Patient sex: M
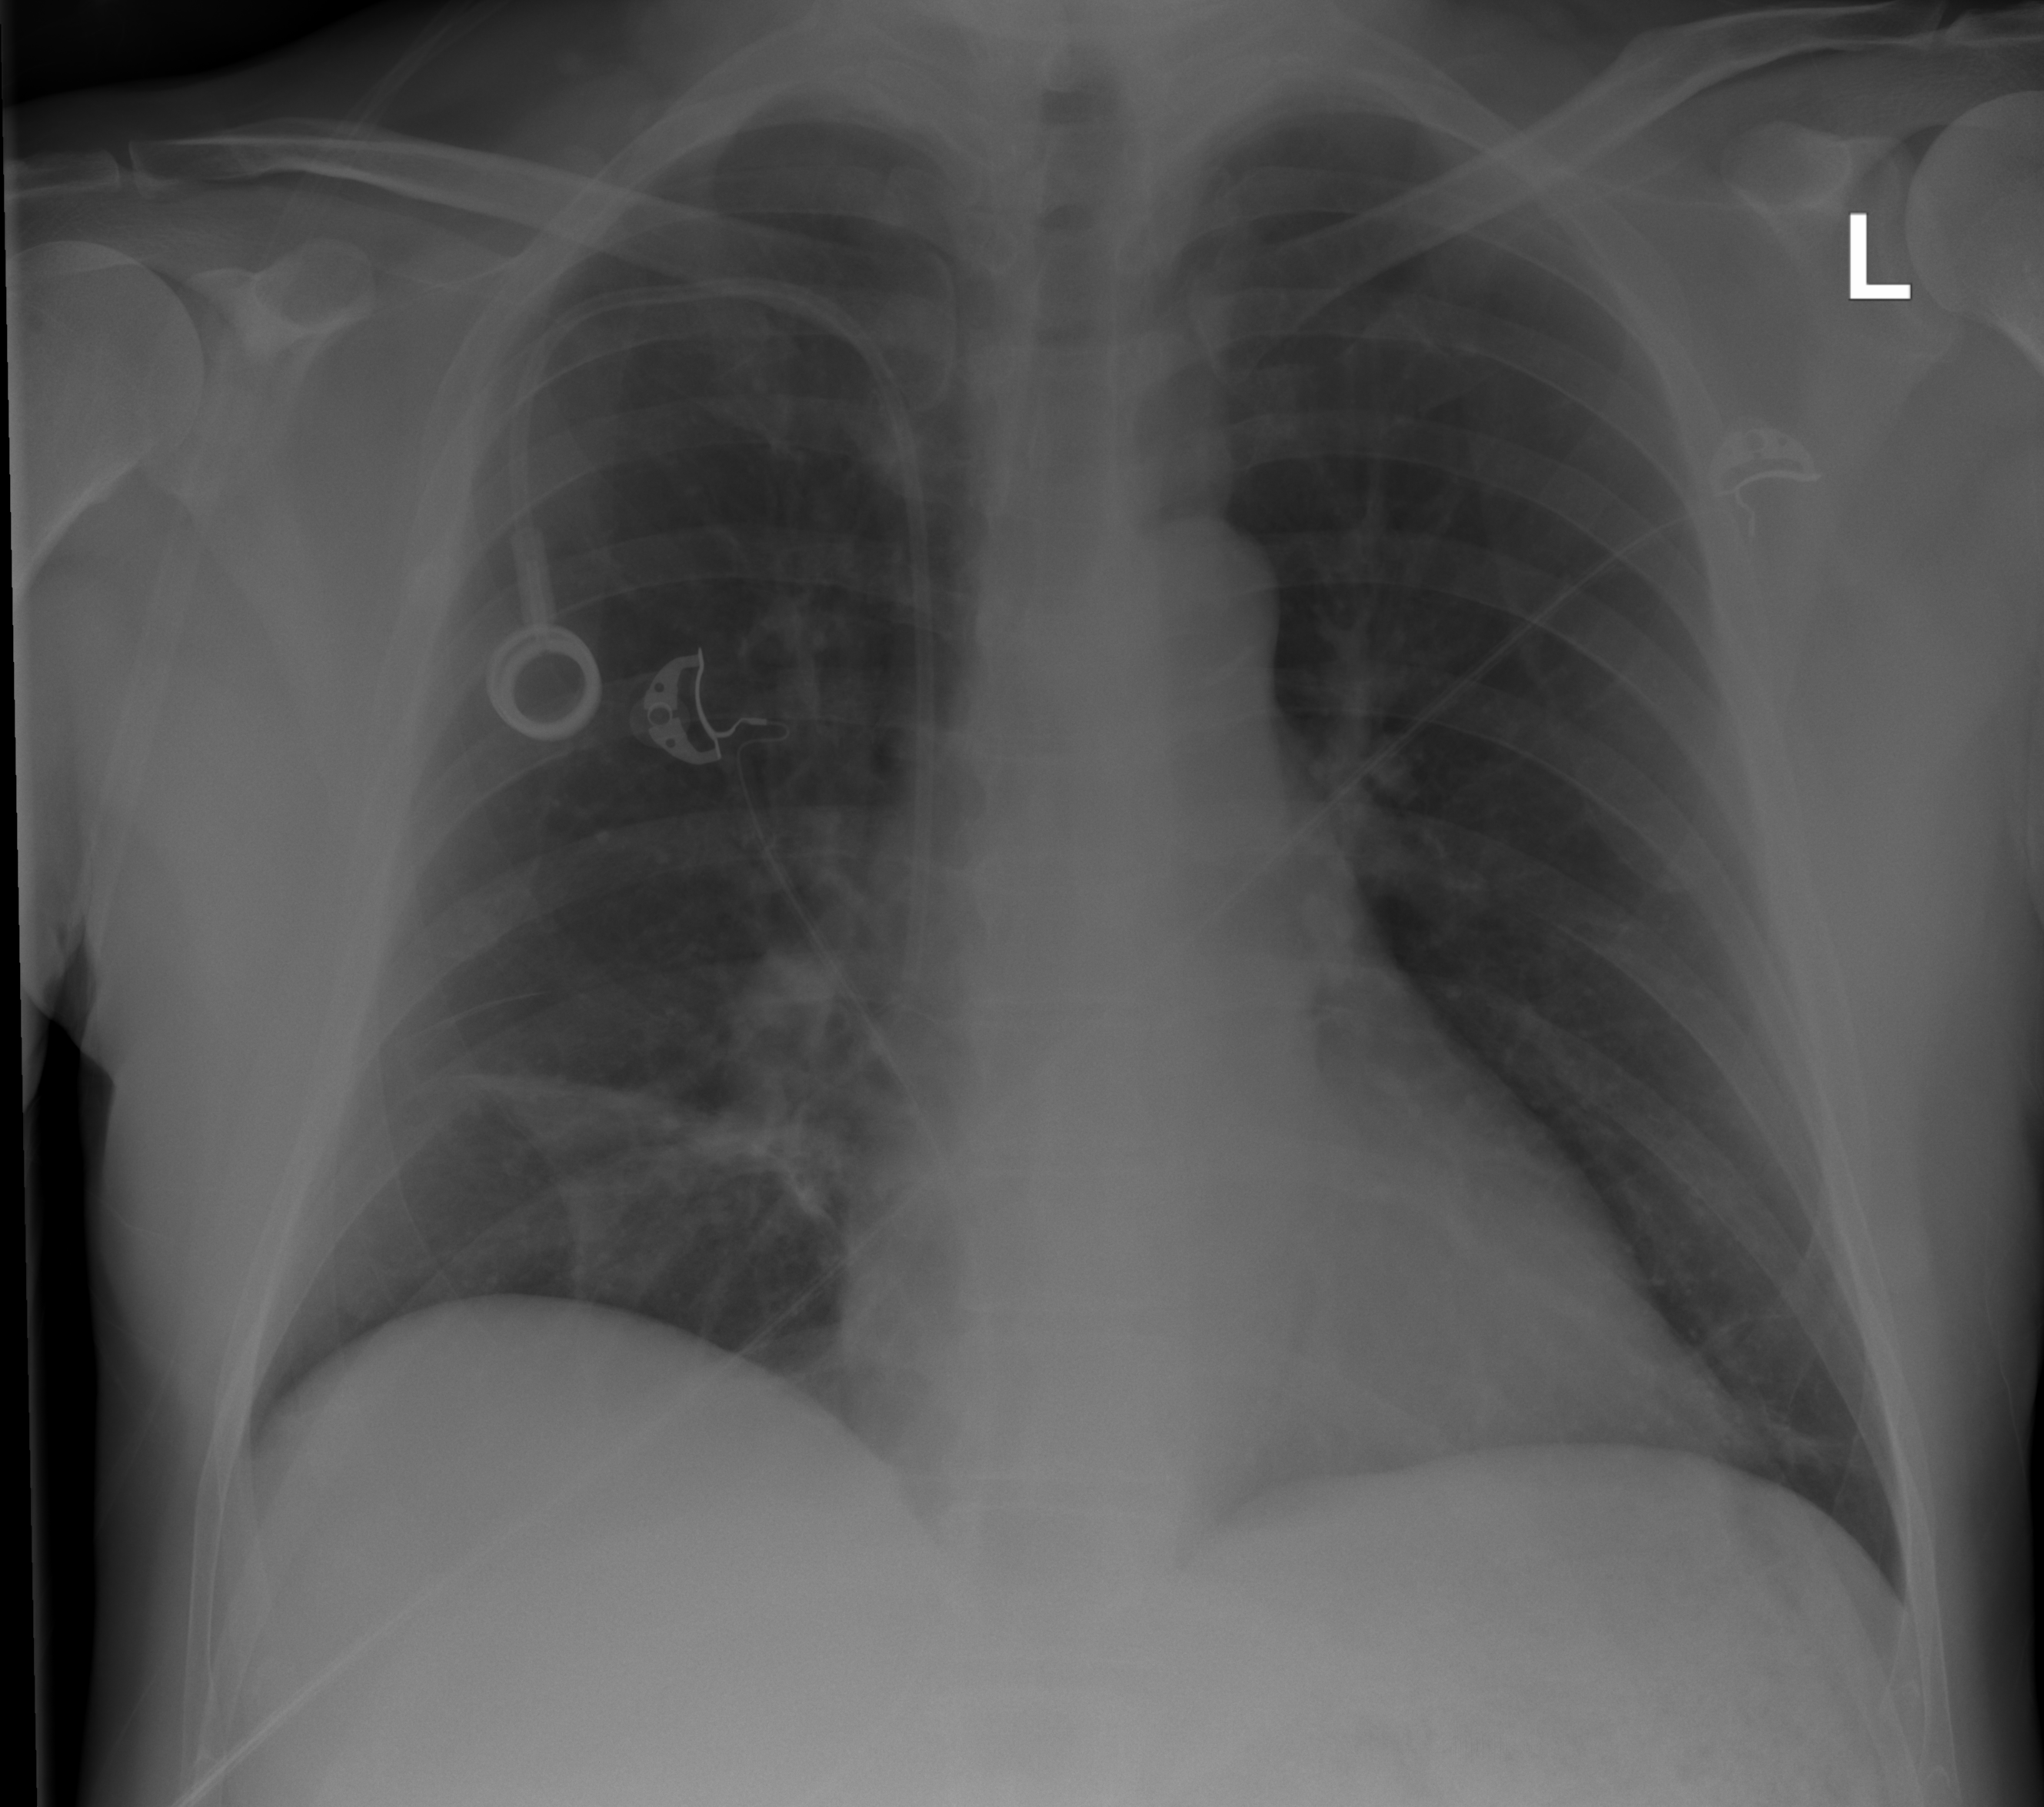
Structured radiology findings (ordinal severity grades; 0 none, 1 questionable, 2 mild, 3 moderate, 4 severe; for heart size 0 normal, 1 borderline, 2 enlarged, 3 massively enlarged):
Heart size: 0
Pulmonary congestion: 0
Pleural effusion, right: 0
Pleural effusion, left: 0
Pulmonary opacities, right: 0
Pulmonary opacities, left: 0
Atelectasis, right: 2
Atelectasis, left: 0